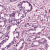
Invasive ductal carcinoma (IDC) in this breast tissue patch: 1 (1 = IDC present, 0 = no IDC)